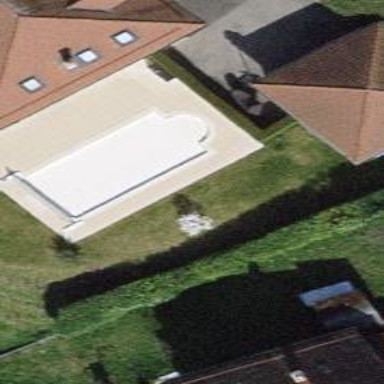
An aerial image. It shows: Swimming pool located in leisure land.